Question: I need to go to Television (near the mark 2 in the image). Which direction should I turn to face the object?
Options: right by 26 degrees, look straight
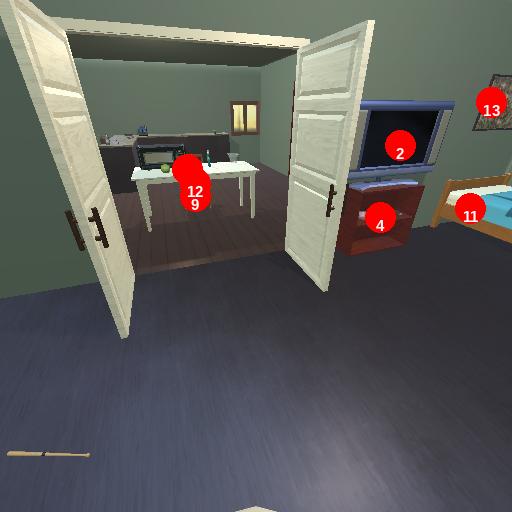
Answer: right by 26 degrees